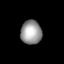
Tissue: lung
Cell type: B cells
Senescence score: 0.6038
Nuclear area (px): 493
Mean DAPI intensity: 152.568